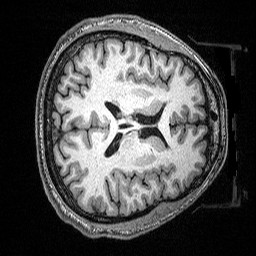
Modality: T1w
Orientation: axial
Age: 48
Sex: male
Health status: ill
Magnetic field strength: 3 T
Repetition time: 2.53 s
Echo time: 0.00331 s